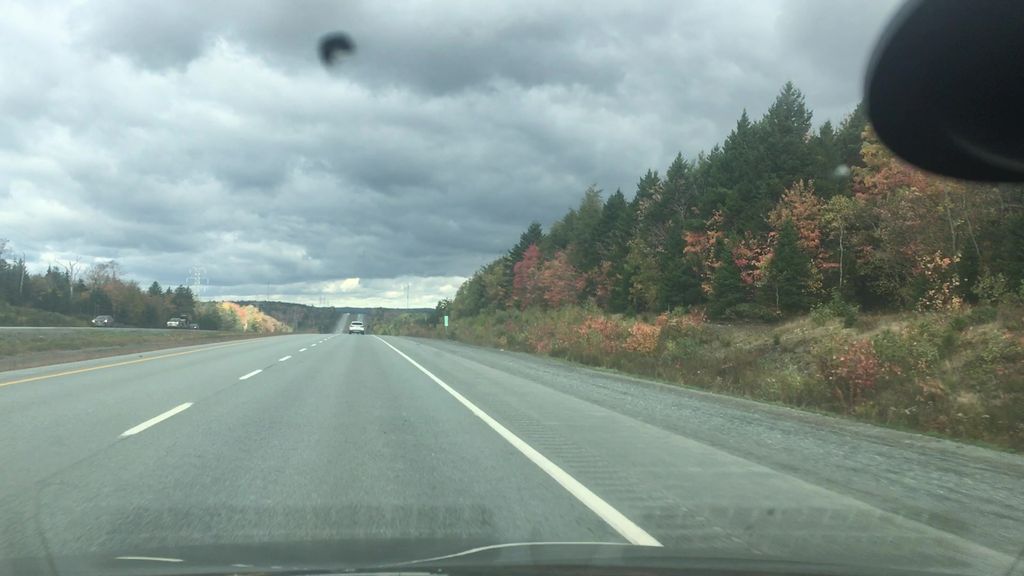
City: halifax